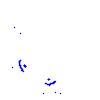
Particle: electron